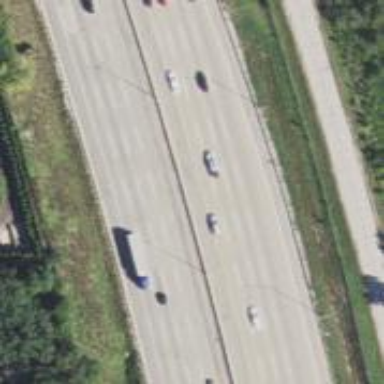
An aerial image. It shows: Asphalt motorway.